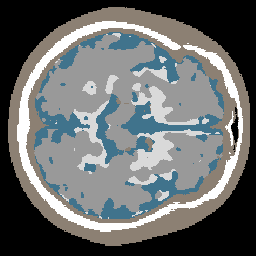
Label: no_lesion